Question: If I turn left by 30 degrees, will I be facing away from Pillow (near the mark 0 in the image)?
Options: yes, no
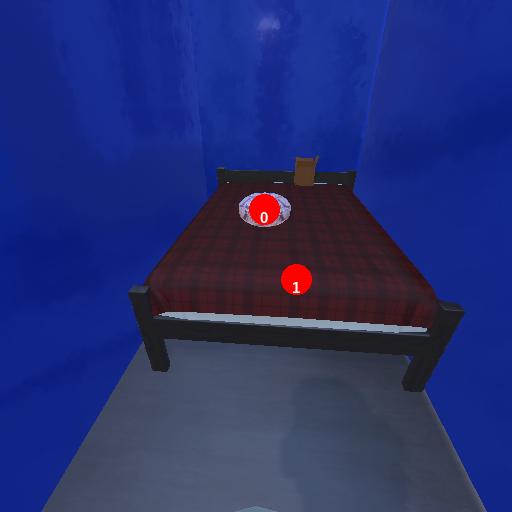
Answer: yes